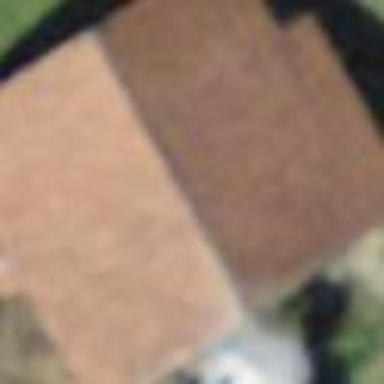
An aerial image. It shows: Barn.